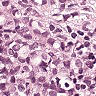
Metastatic tissue present: yes